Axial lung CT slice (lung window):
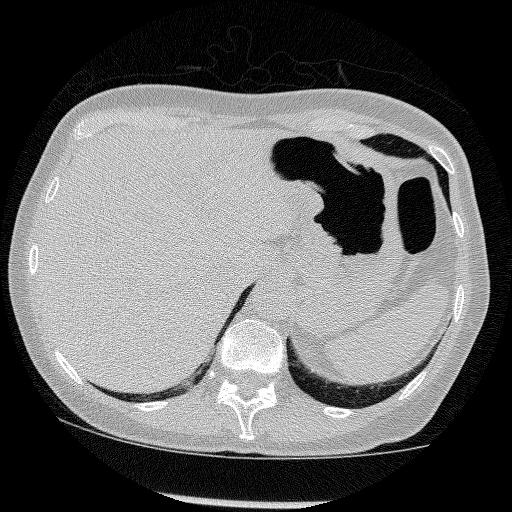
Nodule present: no